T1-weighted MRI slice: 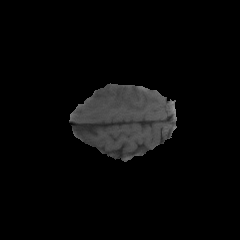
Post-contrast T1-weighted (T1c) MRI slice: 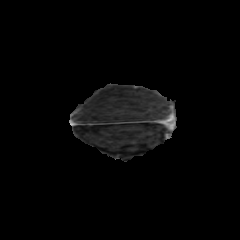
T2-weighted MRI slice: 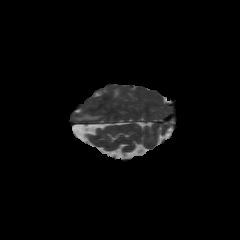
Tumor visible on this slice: yes